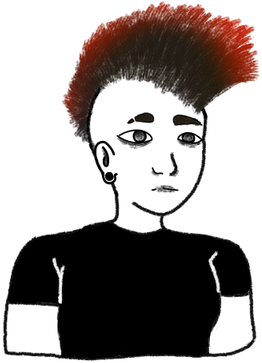
Label: 5_Doomer_Girl